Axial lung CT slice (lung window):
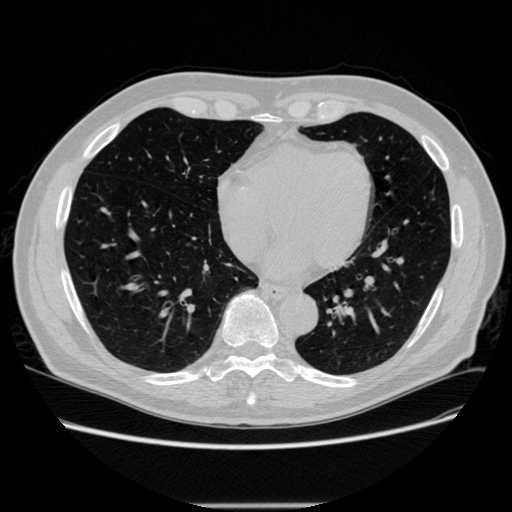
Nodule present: no